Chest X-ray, AP view. Patient: 49 years old, sex M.
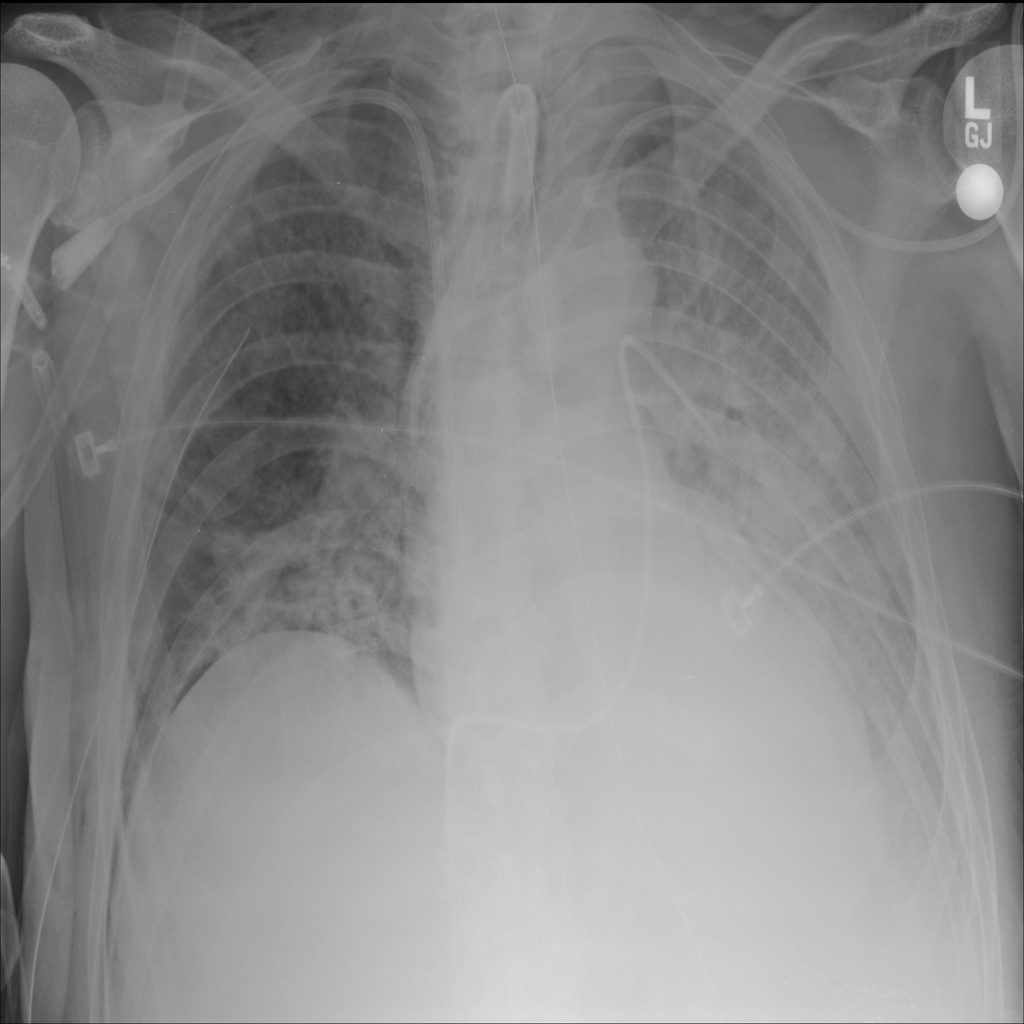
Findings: Consolidation, Emphysema